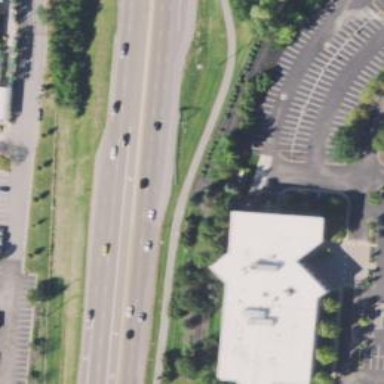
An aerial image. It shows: Primary highway.